Question: How to display the layout with a 'ListView' at top and mutliple 'Buttons' at the bottom (as in pic)

Below is the code that I tried (Problem is the buttons are overlapping the list which is somewhat visible behind the buttons & the 3 buttons are not equal is size though I used the weight sum):
'''
<RelativeLayout xmlns:android="http://schemas.android.com/apk/res/android"
android:layout_width="match_parent"
android:layout_height="match_parent"
android:orientation="vertical" >
<LinearLayout
android:layout_width="match_parent"
android:layout_height="wrap_content"
android:layout_alignParentBottom="true"
android:weightSum="3" >
<Button
android:id="@+id/bDone"
android:layout_width="wrap_content"
android:layout_height="wrap_content"
android:layout_weight="1"
android:text="Done" />
<Button
android:id="@+id/bCancel"
android:layout_width="wrap_content"
android:layout_height="wrap_content"
android:layout_weight="1"
android:text="Cancel" />
<Button
android:id="@+id/bSelAll"
android:layout_width="wrap_content"
android:layout_height="wrap_content"
android:layout_weight="1"
android:text="Select All" />
</LinearLayout>
<ListView
android:id="@android:id/list"
android:layout_width="wrap_content"
android:layout_height="wrap_content"
android:layout_alignParentLeft="true"
android:layout_alignParentTop="true" >
</ListView>
</RelativeLayout>
'''
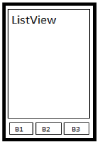
Answer: What I did is basically do a 2 linear layouts, 1 for the list and 1 for the button. Also setting the weight = 1 and the width = 0 will make them equal size
This code worked for me:
'''
<RelativeLayout xmlns:android="http://schemas.android.com/apk/res/android"
android:orientation="vertical"
android:layout_width="fill_parent"
android:layout_height="fill_parent"
>
<LinearLayout android:layout_width="fill_parent"
android:layout_height="fill_parent"
android:layout_marginTop="5dip"
android:layout_marginBottom="5dip"
xmlns:android="http://schemas.android.com/apk/res/android"
android:layout_above="@+id/footerlayout"
android:id="@+id/listviewlayout">
<ListView
android:id="@+id/list"
android:layout_width="fill_parent"
android:layout_height="wrap_content"
android:layout_weight="1">
</ListView>
</LinearLayout>
<LinearLayout android:id="@+id/footerlayout"
android:layout_marginTop="3dip"
android:layout_height="45dip"
android:orientation="horizontal"
android:layout_width="fill_parent"
android:gravity="center"
android:layout_alignParentBottom="true">
<Button
android:id="@+id/bDone"
android:text="Done"
android:layout_width="0dip"
android:layout_height="40dip"
android:layout_weight="1">
</Button>
<Button
android:id="@+id/bCancel"
android:text="Cancel"
android:layout_width="0dip"
android:layout_height="40dip"
android:layout_weight="1"
>
</Button>
<Button
android:id="@+id/bSelAll"
android:text="Select All"
android:layout_width="0dip"
android:layout_height="40dip"
android:layout_weight="1"
>
</Button>
</LinearLayout>
</RelativeLayout>
'''